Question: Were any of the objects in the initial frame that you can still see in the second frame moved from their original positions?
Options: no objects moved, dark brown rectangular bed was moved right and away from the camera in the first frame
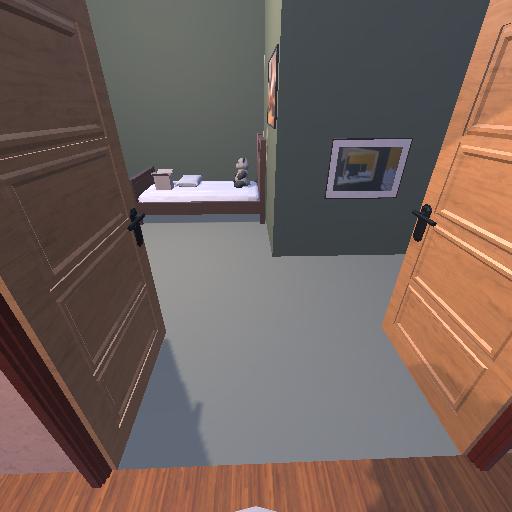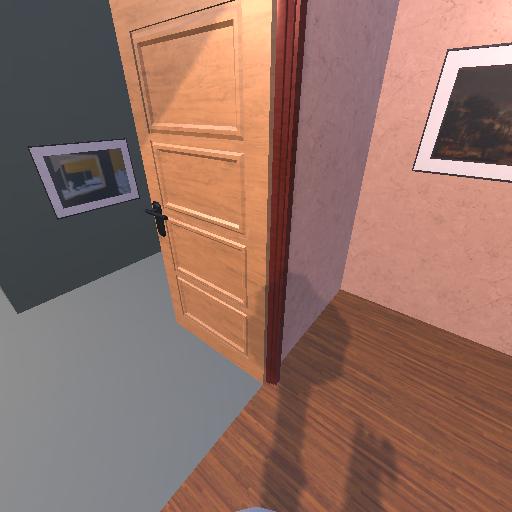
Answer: no objects moved